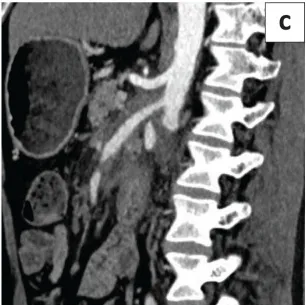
Sagittal , soft tissue cuffing of the long segment of the superior mesenteric artery.
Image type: radiology (ct)